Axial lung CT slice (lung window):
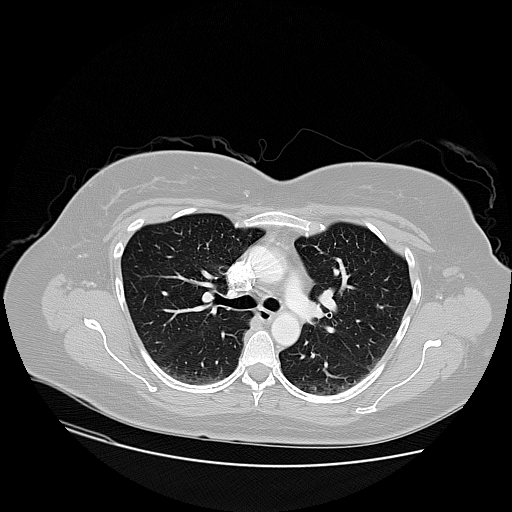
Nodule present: no